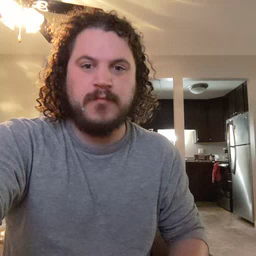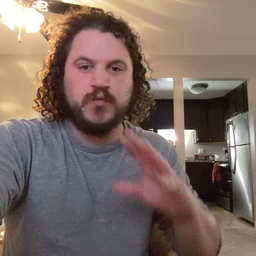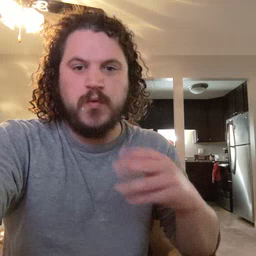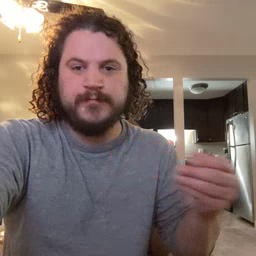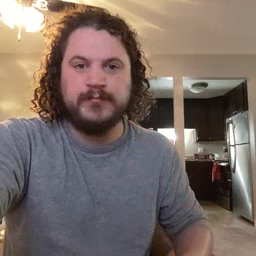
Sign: story